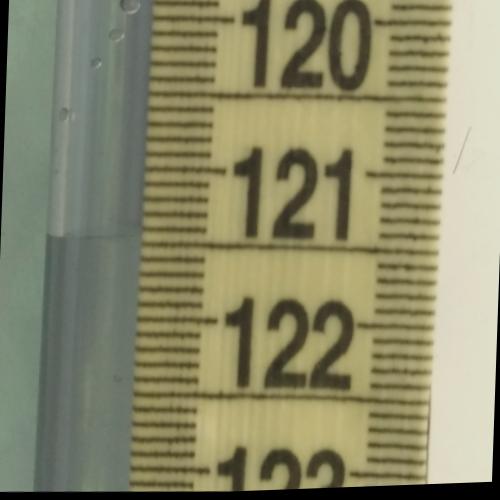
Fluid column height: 121.4 cm